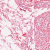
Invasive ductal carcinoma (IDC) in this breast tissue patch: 0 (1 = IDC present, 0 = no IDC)